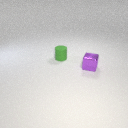
small green rubber cylinder to the left of small purple metal cube